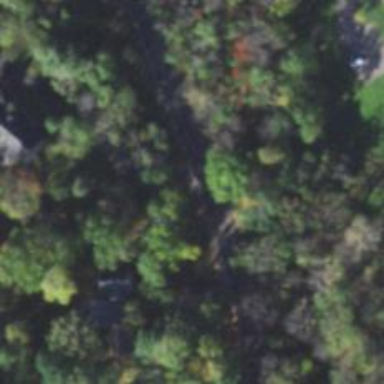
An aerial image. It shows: Unmarked crossing on the road.